Question: How do I make the sub-navigation links in the default Twenty Twelve theme display over the wrapper/container?

'''
<nav id="site-navigation" class="main-navigation" role="navigation">
<h3 class="menu-toggle"><?php _e( 'Menu', 'twentytwelve' ); ?></h3>
<a class="assistive-text" href="#content" title="<?php esc_attr_e( 'Skip to content', 'twentytwelve' ); ?>"><?php _e( 'Skip to content', 'twentytwelve' ); ?></a>
<?php wp_nav_menu( array( 'theme_location' => 'primary', 'menu_class' => 'nav-menu' ) ); ?>
</nav>
'''
'''
.site-content nav {
clear: both;
overflow: hidden;
}
.main-navigation .assistive-text:hover,
.main-navigation .assistive-text:active,
.main-navigation .assistive-text:focus {
background: #fff;
border: 2px solid #333;
-webkit-border-radius: 3px;
-moz-border-radius: 3px;
-o-border-radius: 3px;
-ms-border-radius: 3px;
border-radius: 3px;
clip: auto !important;
color: #000;
display: block;
font-size: 12px;
padding: 12px;
position: absolute;
top: 5px;
left: 5px;
z-index: 100000; /* Above WP toolbar */
}
.main-navigation {
text-align: center;
clear: both;
}
.main-navigation li {
font-size: 12px;
font-size: 0.8571428571rem;
}
.main-navigation a {color: #5e5e5e;}
.main-navigation a:hover {color: #21759b;}
.main-navigation ul.nav-menu,
.main-navigation div.nav-menu > ul {display: none;}
.main-navigation ul.nav-menu.toggled-on,
.menu-toggle {display: inline-block;}
.menu-toggle {
margin: 16px 0;
margin: 1.1428571429rem 0;
}
.main-navigation ul.nav-menu.toggled-on li {margin-bottom: 16px;}
@media screen and (min-width: 600px) {
.main-navigation ul.nav-menu,
.main-navigation div.nav-menu > ul {
display: inline-block !important;
text-align: center;
width: 100%;
}
.main-navigation ul {text-indent: 0;}
.main-navigation li a,
.main-navigation li {
display: inline-block;
text-decoration: none;
margin: 0 16px;
margin: 0 1.1428571429rem;
}
.main-navigation li a {
border-bottom: 0;
color: #6a6a6a;
padding: 12px 0;
text-transform: uppercase;
white-space: nowrap;
}
.main-navigation li a:hover {color: #89CBBF;}
.main-navigation li {
position: relative;
margin: 0;
}
.main-navigation li:hover {background: #ededed;}
.main-navigation li ul {
display: none;
margin: 0;
padding: 0;
position: absolute;
top: 100%;
z-index: 1;
}
.main-navigation li ul ul {
top: 0;
left: 100%;
}
.main-navigation ul li:hover > ul {
border-left: 0;
display: block;
}
.main-navigation li ul li a {
background: #efefef;
border-bottom: 1px solid #ededed;
display: block;
font-size: 11px;
font-size: 0.7857142857rem;
min-width: 180px;
min-width: 12.857142857rem;
white-space: normal;
margin: 0;
padding: 12px 5px;
-moz-hyphens: auto;
-o-hyphens: auto;
-ms-word-break: break-all;
-webkit-hyphens: auto;
hyphens: auto;
word-break: break-all;
word-wrap: break-word;
}
.main-navigation li ul li a:hover {
background: #e3e3e3;
color: #89CBBF;
}
.main-navigation .current-menu-item > a,
.main-navigation .current-menu-ancestor > a,
.main-navigation .current_page_item > a,
.main-navigation .current_page_ancestor > a {
color: #89CBBF;
font-weight: bold;
}
.menu-toggle {display: none;}
'''
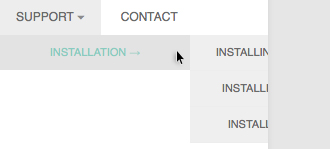
Answer: I think you shloud try removing the overflow: hidden from .site